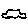
Label: car